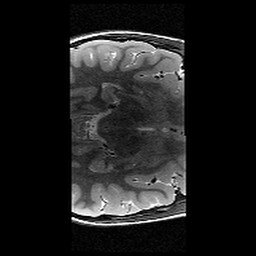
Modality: T2w
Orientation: axial
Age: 12
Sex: female
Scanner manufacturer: siemens
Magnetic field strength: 3 T
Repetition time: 9.23 s
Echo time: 0.067 s